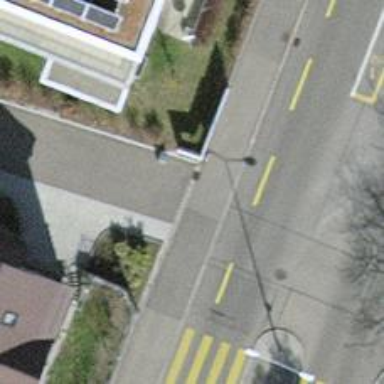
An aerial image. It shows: Unmarked crossing with traffic calming table on the road.